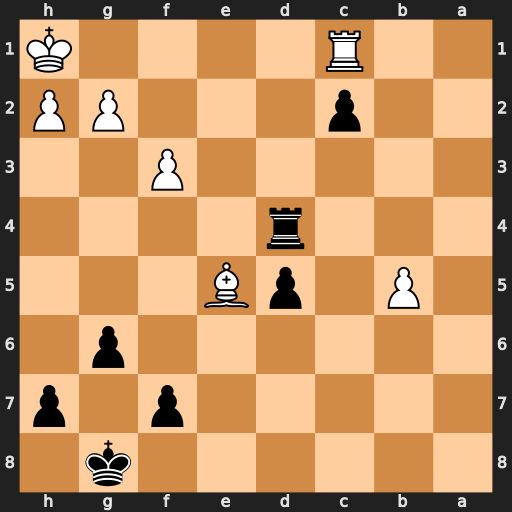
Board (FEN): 6k1/5p1p/6p1/1P1pB3/3r4/5P2/2p3PP/2R4K
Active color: b
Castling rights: -
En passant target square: -
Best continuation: Rd1+ Rxd1 cxd1=Q#